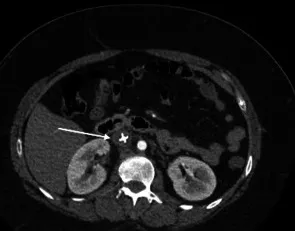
CT angiography demonstrating IVCF thrombosis extending down to the bilateral iliac veins. A) IVCF head.
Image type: radiology (ct)